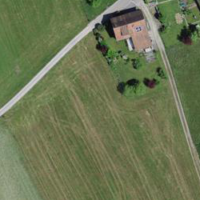
EUNIS habitat code: 52
Species observed at this site:
Geum rivale